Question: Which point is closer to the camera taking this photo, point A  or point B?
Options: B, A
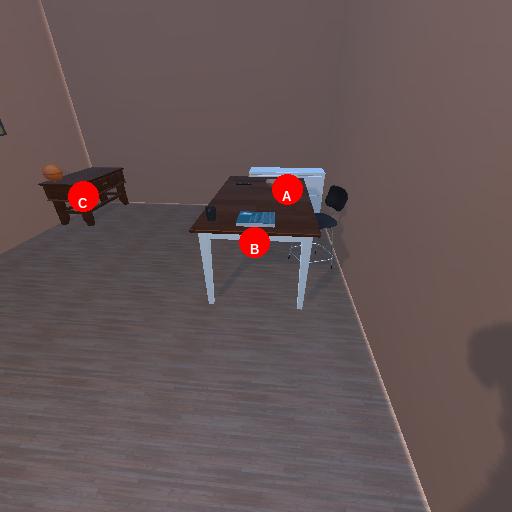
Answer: B